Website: lowes
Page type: address-validator
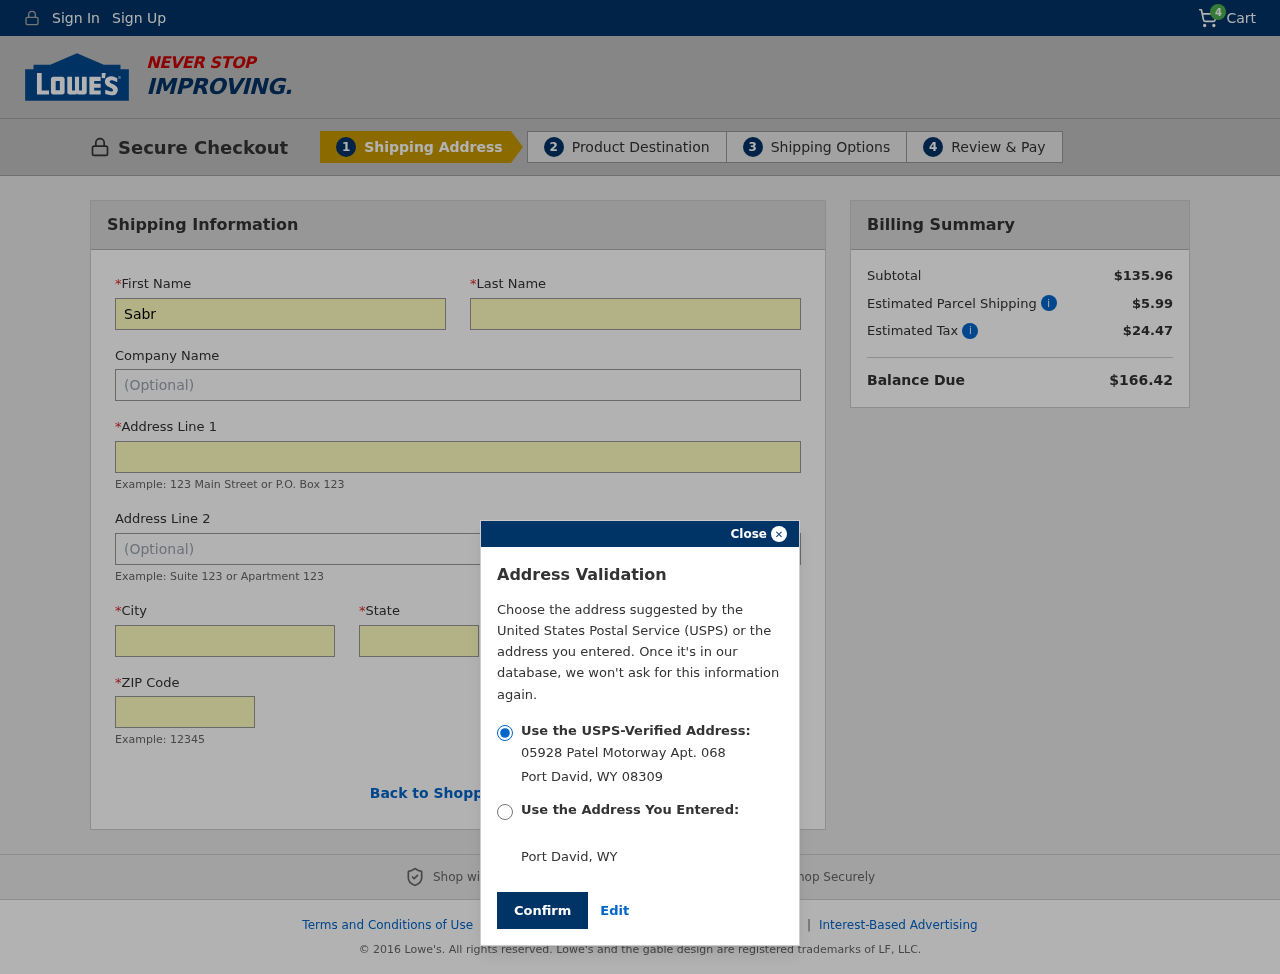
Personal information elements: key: PII_CITY
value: Port David
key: PII_COMPANY
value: Anderson-Johnson
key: PII_FIRSTNAME
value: Sabrina
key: PII_LASTNAME
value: Cox
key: PII_POSTCODE
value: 08309
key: PII_STATE
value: Wyoming
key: PII_STATE_ABBR
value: WY
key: PII_STREET
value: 05928 Patel Motorway Apt. 068
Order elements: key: ORDER_NUM_ITEMS
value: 4
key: ORDER_SUBTOTAL
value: $135.96
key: ORDER_SHIPPING_COST
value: $5.99
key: ORDER_TAX
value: $24.47
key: ORDER_TOTAL
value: $166.42